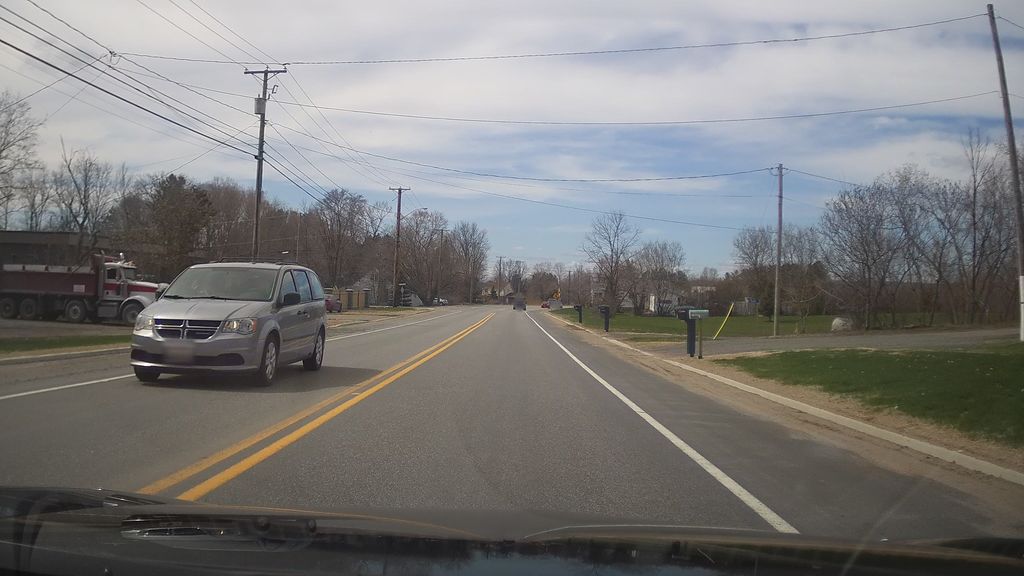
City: ottawa-gatineau